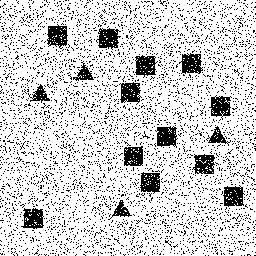
Squares: 12
Triangles: 4
Stars: 0
Total shapes: 16